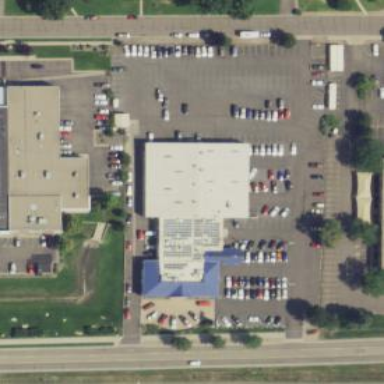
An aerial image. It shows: Retail building.